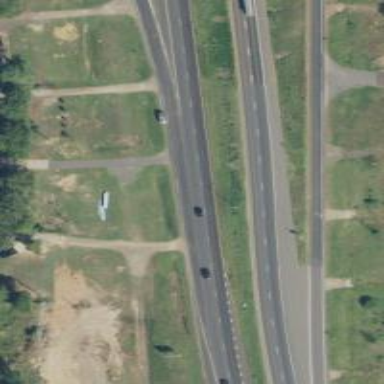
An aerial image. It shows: Expressway with asphalt surface categorized as trunk highway.